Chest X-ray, PA view. Patient: 65 years old, sex M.
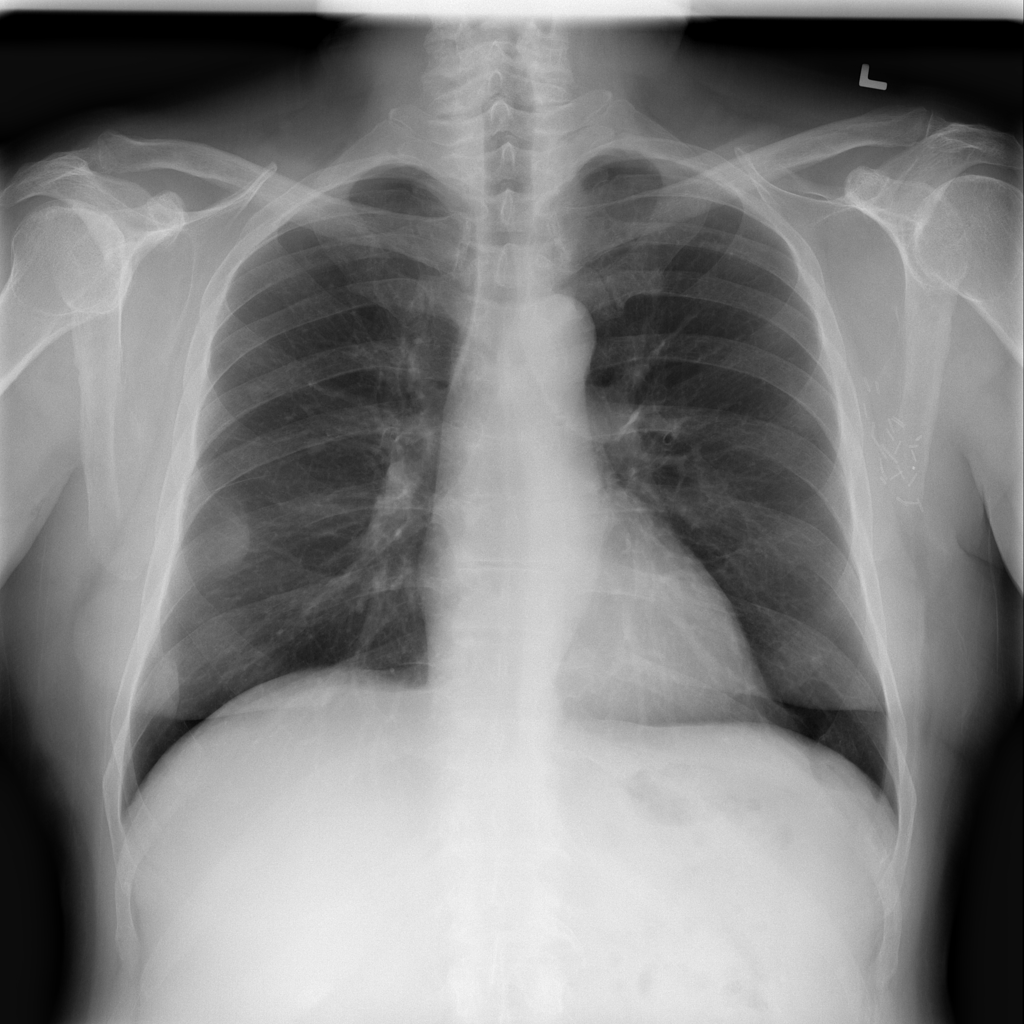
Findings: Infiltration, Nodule